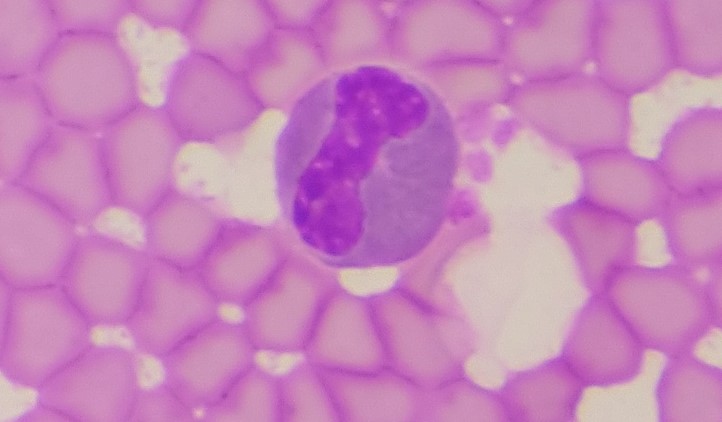
White blood cell type: Eosinophil